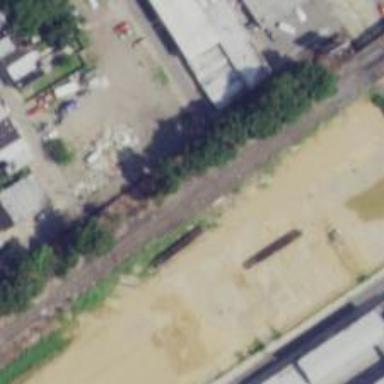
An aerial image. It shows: Railway track.